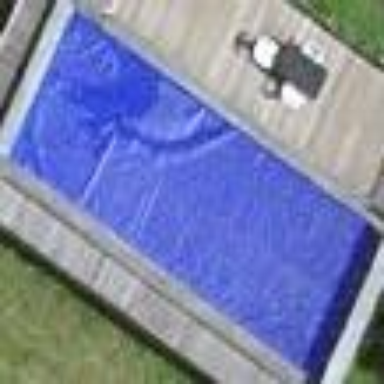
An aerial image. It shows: Swimming pool located in leisure land.